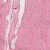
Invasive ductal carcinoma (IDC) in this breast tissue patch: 0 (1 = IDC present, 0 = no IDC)